Question: I have a question similar to this one:
<URL>
However, I have changed the selection values in the list and they are not showing up in the order I want them.
This is how I have them in the code:
'''
var memoryStore = new Memory({
idProperty: "value",
data: [
{value: "VI", label: "Vehicle Info"},
{value: "PP", label: "PartsPro"},
{value: "PC", label: "eParts Catalog"},
{value: "EZ", label: "EZ Wiring"},
{value: "DD", label: "DDCSN"},
{value: "SL", label: "Service Link"},
{value: "QC", label: "Quick Claim"}
]
});
'''
This is how they show up when page is rendered:

I need to have the options show up in the order I placed them in the code.
Also, is there a way that I can set 'Vehicle Info' to be selected when the page loads?
EDIT:
I have figured out how to get a default checkbox selected:
'''
var checkedMultiSelect = new MyCheckedMultiSelect ({
dropDown: true,
multiple: true,
label: "Select something...",
store: dataStore
}, "placeholder");
checkedMultiSelect.startup();
checkedMultiSelect.set("value", ["VI"]);
'''
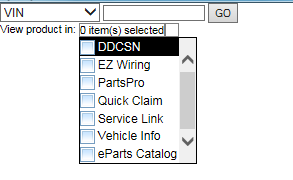
Answer: My suggestion is to not use a store at all. Instead use the "private" method _addOptionItem :
'''
require([
"dojo/_base/array",
"dojox/form/CheckedMultiSelect",
"dojo/domReady!"
], function(array, CheckedMultiSelect) {
var options = [
{value: "VI", label: "Vehicle Info", selected : "selected" },
{value: "PP", label: "PartsPro"},
{value: "PC", label: "eParts Catalog"},
{value: "EZ", label: "EZ Wiring"},
{value: "DD", label: "DDCSN"},
{value: "SL", label: "Service Link"},
{value: "QC", label: "Quick Claim"}
];
var select = new CheckedMultiSelect({
dropDown: true,
multiple: true,
label: "Select something..."
}, "list");
select.startup();
array.forEach(options, function(option) {
select._addOptionItem(option);
});
select._updateSelection();
});
'''
See <URL>